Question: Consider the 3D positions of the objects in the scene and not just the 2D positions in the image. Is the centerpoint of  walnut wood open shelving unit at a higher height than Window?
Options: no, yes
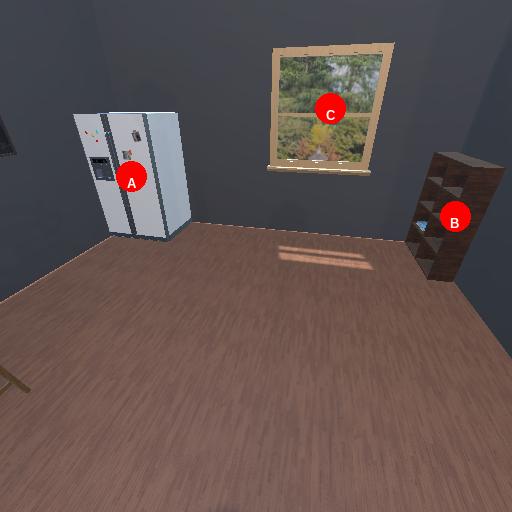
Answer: no